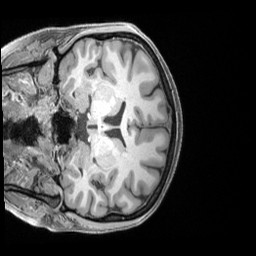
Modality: T1w
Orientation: coronal
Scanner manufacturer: siemens
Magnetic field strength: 3 T
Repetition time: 2.4 s
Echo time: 0.00228 s